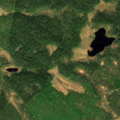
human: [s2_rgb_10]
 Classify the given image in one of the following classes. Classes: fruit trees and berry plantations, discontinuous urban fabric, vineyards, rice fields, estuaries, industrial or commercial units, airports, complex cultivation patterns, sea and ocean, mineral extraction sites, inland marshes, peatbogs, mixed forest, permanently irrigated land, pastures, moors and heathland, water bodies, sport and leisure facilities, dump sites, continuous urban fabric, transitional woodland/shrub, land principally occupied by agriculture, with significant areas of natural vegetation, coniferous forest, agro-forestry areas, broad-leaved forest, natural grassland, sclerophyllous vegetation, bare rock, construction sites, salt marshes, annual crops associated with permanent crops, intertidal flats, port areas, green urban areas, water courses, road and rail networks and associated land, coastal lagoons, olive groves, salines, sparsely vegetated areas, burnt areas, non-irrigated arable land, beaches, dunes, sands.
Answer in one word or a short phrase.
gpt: coniferous forest, mixed forest